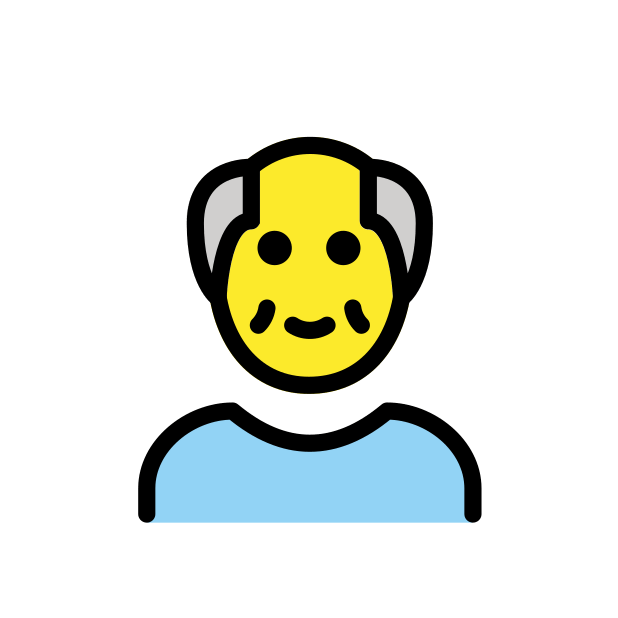
Emoji: 👴
Name: older man
Unicode: 0x1f474